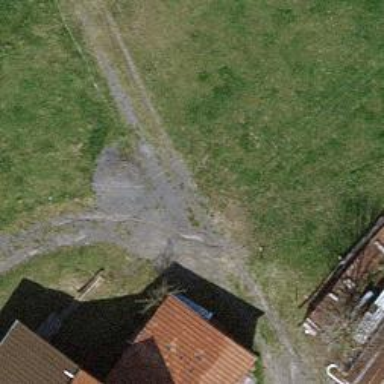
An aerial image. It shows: Track with grade2 tracktype.